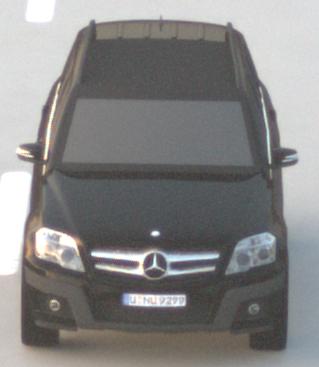
Make: Mercedes-Benz
Model: GLK 280
Detailed model: GLK-Class (204)
Model produced from: 2008/10
Model produced until: 2009/04
Doors: 5
Color: black
Road condition: dry road
Daytime: sunrise or sunset
Contrast: low contrast